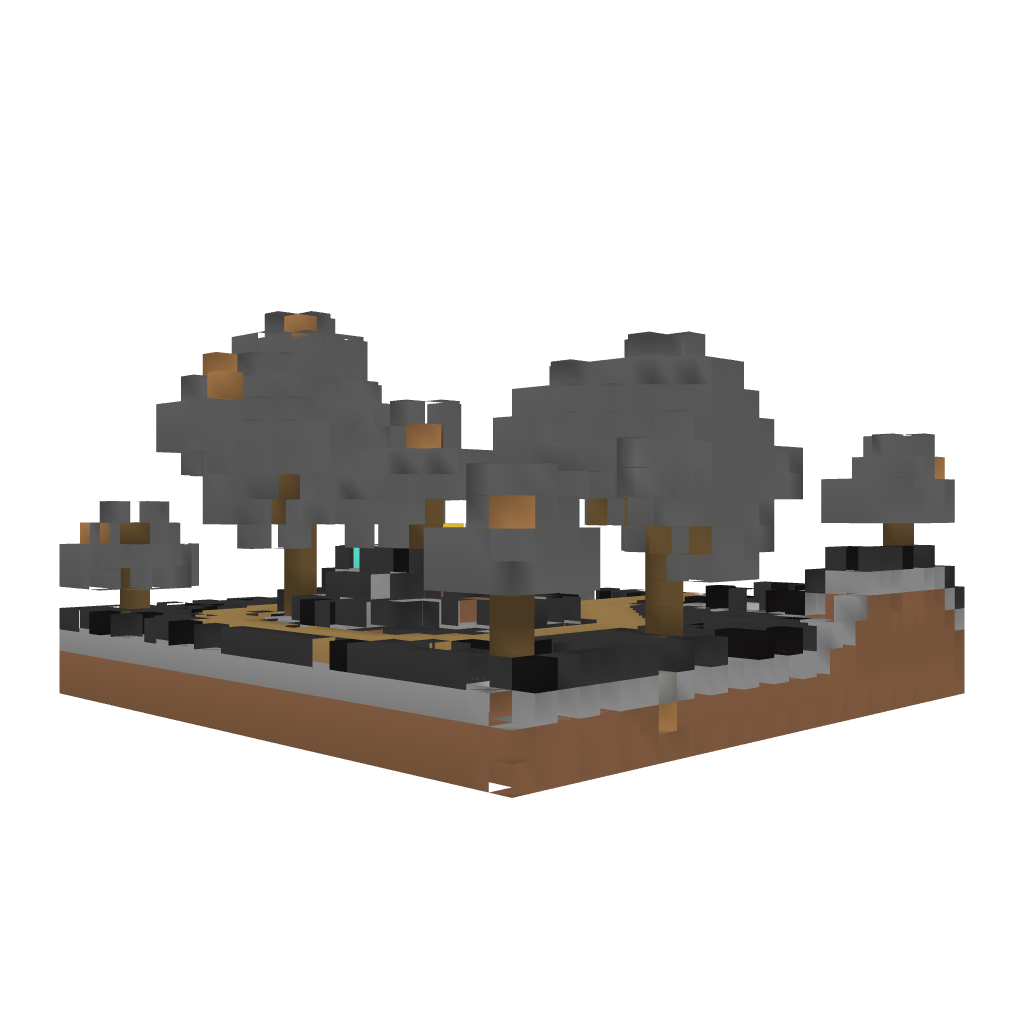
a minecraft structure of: Grden with WIther Platform